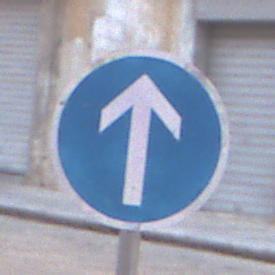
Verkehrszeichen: VorgeschriebeneFahrtrichtungGeradeaus
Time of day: MorningAfternoon
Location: Outdoor (Urban)
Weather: PartlyCloudy
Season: NotSpecified
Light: Natural